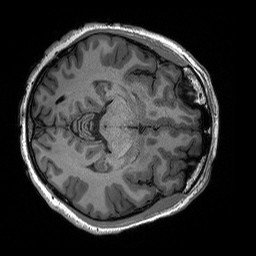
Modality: T1w
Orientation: axial
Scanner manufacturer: siemens
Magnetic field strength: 3 T
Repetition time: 2.3 s
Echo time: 0.00294 s